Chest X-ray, PA view. Patient: 74 years old, sex M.
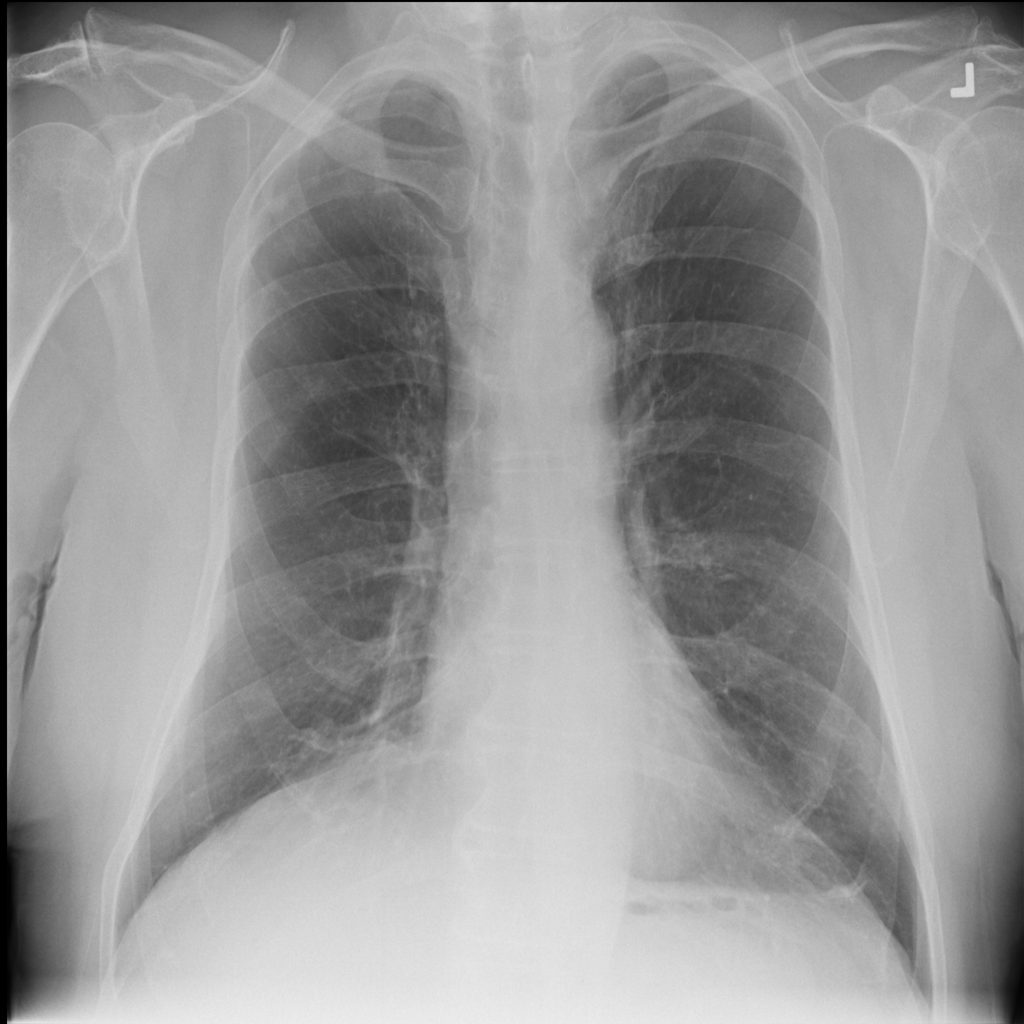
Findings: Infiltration